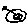
Label: hexagon